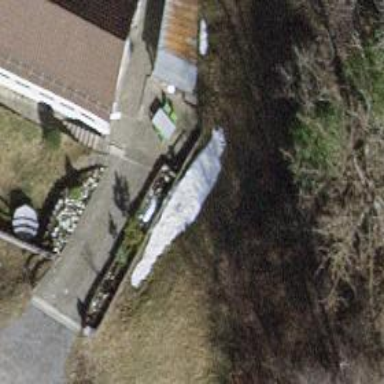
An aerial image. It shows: Driveway leading to service road.